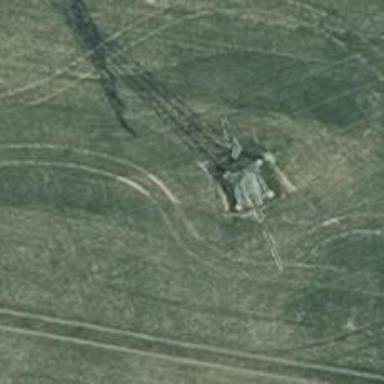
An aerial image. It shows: Power tower.